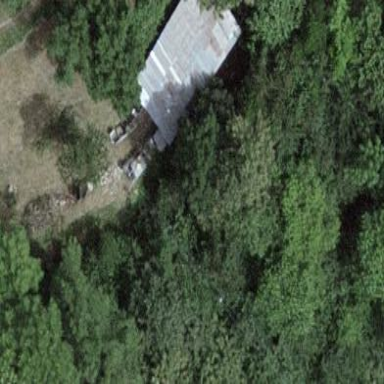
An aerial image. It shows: Shed.